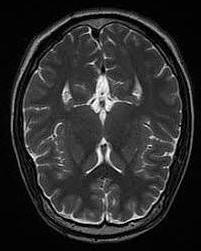
Label: notumor